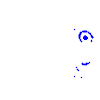
Particle: pion